Question: I have compiled a project (custom WPF control) into dll and attached that dll as a reference into my main project, planning to use that custom control there.
The dll project itself has referenced other dll's, like System.Reactive.Linq and many others. I see no missing references there. The main project is not referencing to all of those dll's directly.
When I try to use the custom control in the main project XAML, it complains that the assembly could not be loaded:
'''
<myControls:MyCustomControl> />
'''

I thought that after compiling the custom control project into dll, I don't need to care anymore in my main project what references it uses. Is that right? Or do I have to have in this case the System.Reactive.Linq referenced also in the main project?
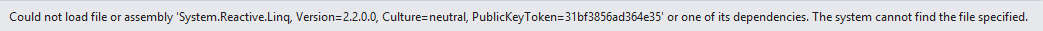
Answer: If an assembly has a dependency on external assemblies, you will need to include the external assemblies.
Think about it... Say that you have a Logging assembly that leverages Log4Net. If you use the Logging assembly, shouldn't you also need the Log4Net assembly? If you don't, then it is missing a requirement.
The best way to look for "dependent" assemblies is to check the bin folder of where they're built. For example of what I listed above, the Logging assembly SHOULD have a Log4Net assembly copied to its bin, in most cases. Anything that is in the GAC, though will not be copied (which can be a good or bad thing), unless marked to do such, per my knowledge.
Another way to think of it is... Say you need a translator (assembly) -- your primary language is English (also an assembly requirement). You need someone who can speak Russian (again, an assembly). The translator has to have that requirement of Russian, or how else do they speak Russian? So they have a dependency on Russian, much in the same way they YOU have a dependency on someone who can SPEAK Russian. Maybe not the best example, but hopefully it makes enough sense.